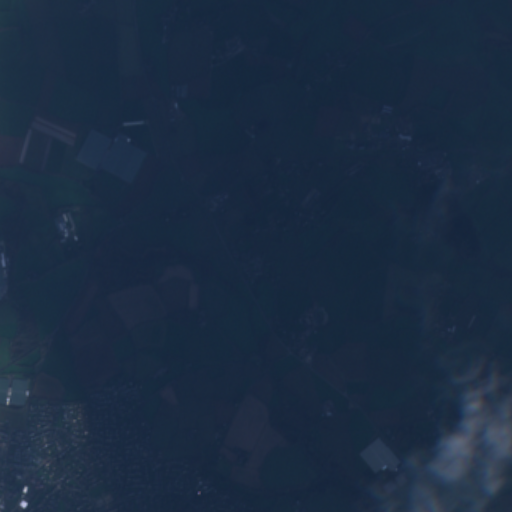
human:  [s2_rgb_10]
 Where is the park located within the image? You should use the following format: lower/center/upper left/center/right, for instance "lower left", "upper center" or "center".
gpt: The park is located in the lower left of the image.
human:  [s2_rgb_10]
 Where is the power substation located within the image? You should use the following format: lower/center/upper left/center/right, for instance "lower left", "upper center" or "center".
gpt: The power substation is located in the upper right of the image.
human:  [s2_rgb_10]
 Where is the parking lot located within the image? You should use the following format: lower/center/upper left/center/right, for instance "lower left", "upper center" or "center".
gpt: There is no parking lot in the image.